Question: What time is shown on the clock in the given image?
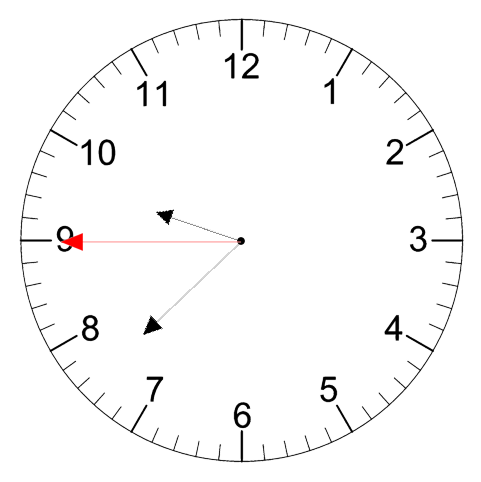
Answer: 09:37:45